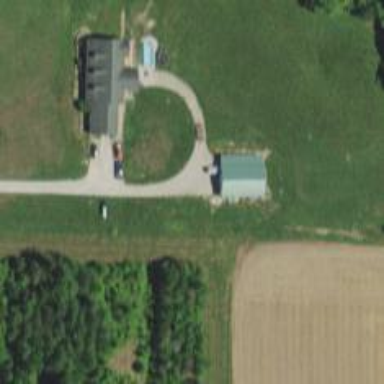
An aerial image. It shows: Driveway.